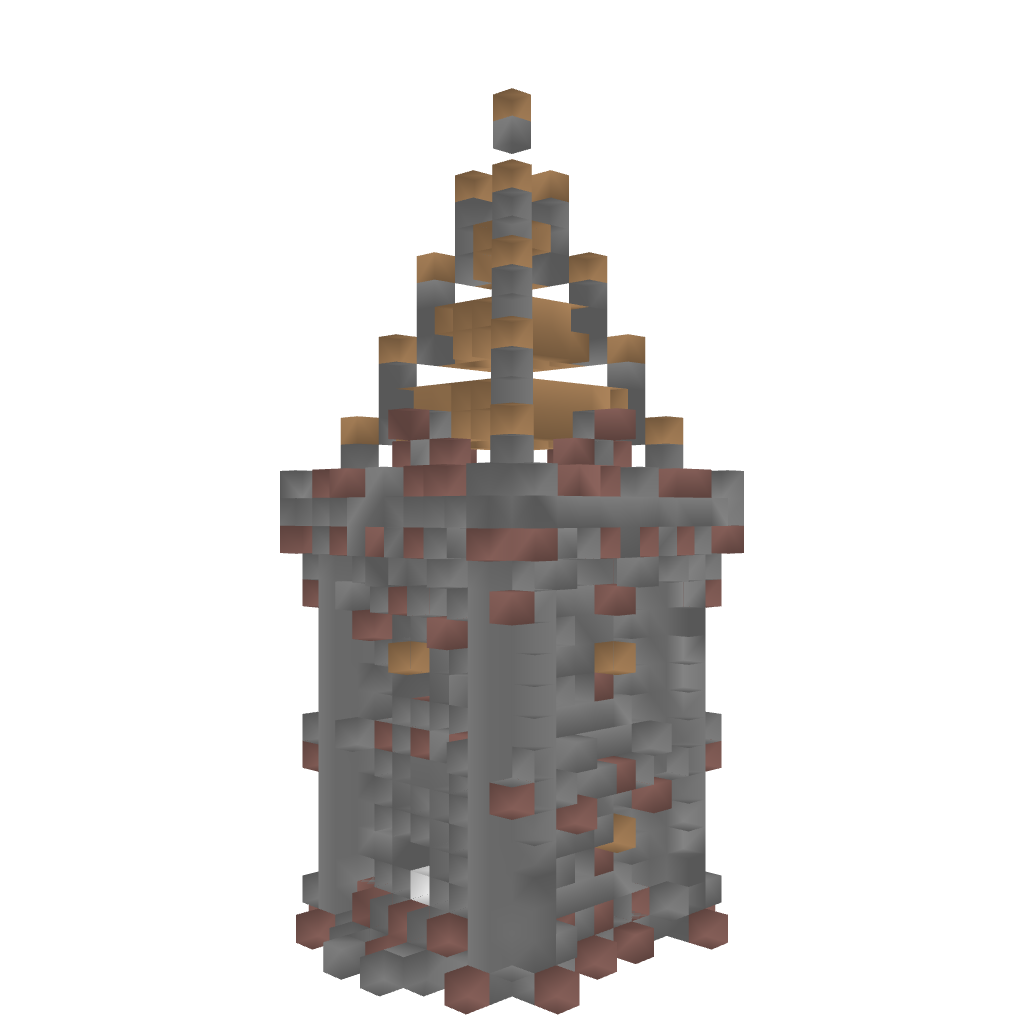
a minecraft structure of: Tower (2 floors) bad low quality